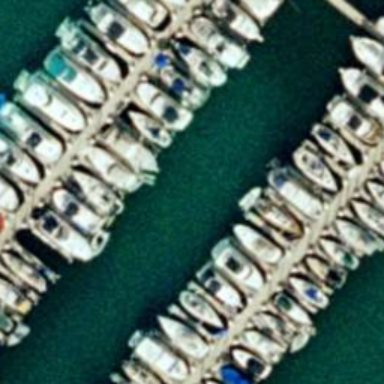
Lots of boats docked at the harbor and the water is blue .